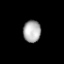
Tissue: prostate
Cell type: Epithelial cells
Senescence score: 0.3183
Nuclear area (px): 381
Mean DAPI intensity: 171.066